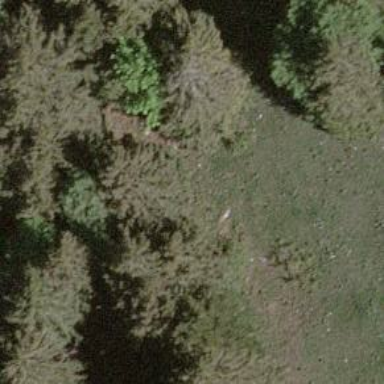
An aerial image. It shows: Single tag "natural: tree."